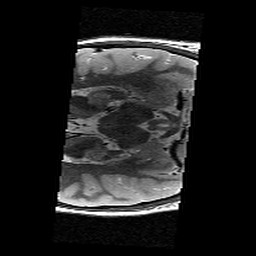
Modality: T2w
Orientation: axial
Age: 10
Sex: female
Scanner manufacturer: siemens
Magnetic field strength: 3 T
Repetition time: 9.23 s
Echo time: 0.067 s